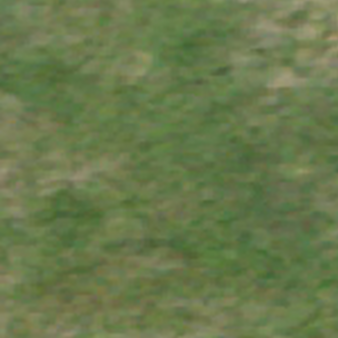
Label: other